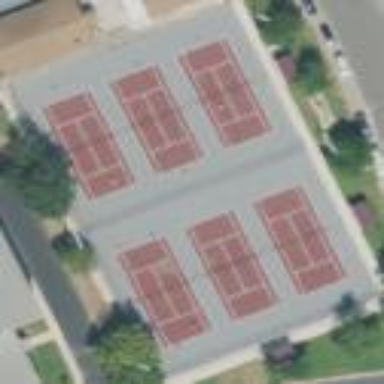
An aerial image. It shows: Tennis court in leisure pitch.